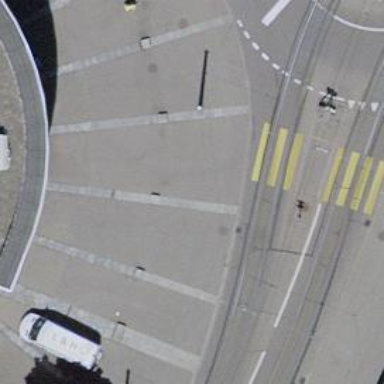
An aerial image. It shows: Kerb serving as barrier.